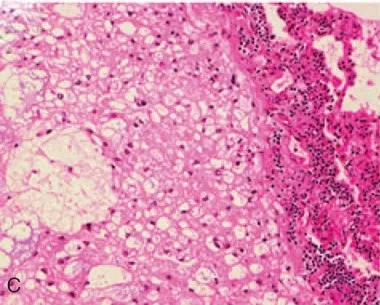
(C) Multivacuolated tumor cells with microcytic change and lymphoid cuffs are visible.
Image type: pathology (h&e)